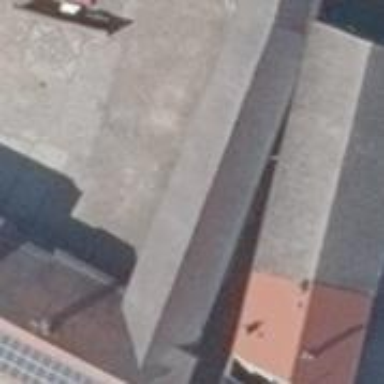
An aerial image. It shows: Building.